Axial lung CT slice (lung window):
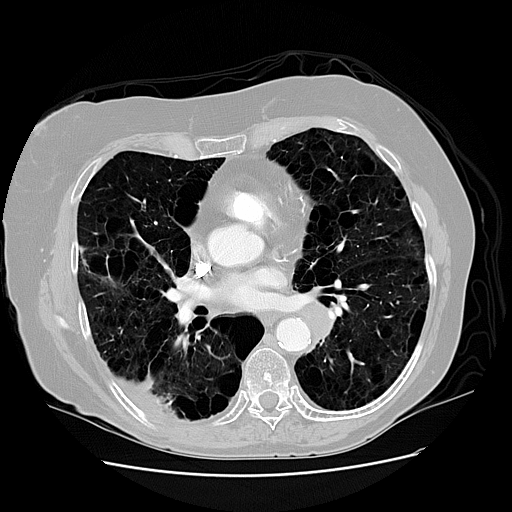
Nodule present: yes
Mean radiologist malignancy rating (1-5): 2